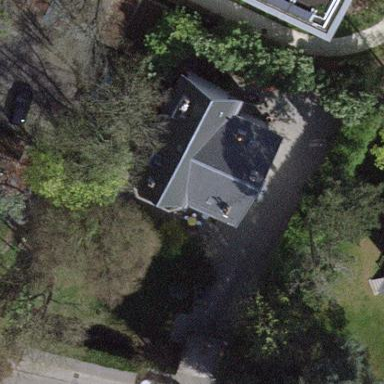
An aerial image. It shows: Garden enclosed by fence.